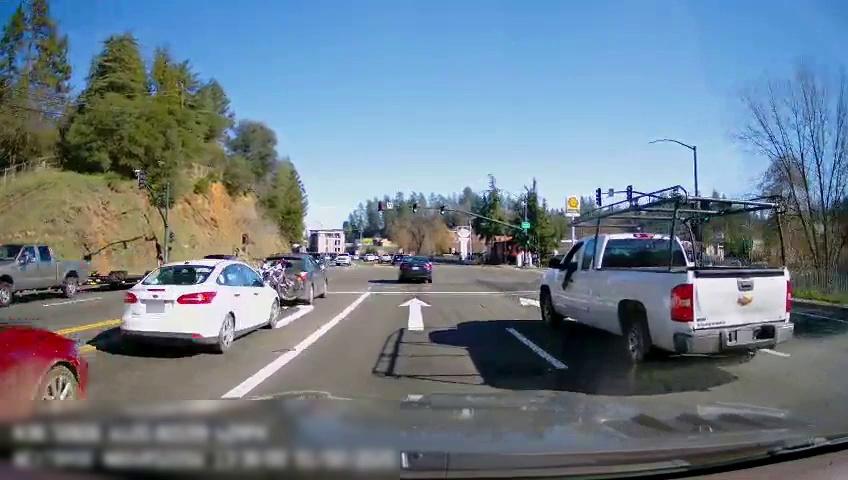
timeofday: Day
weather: Sunny
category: Drivable Space
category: Drivable Space
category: Vehicles | Car
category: Vehicles | Truck
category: Vehicles | Truck
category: Vehicles | SUV
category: Vehicles | Car
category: Vehicles | Car
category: Vehicles | Car
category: Vehicles | Truck
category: Vehicles | SUV
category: Vehicles | SUV
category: Vehicles | Truck
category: Lanes | Current Lane
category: Lanes | Current Lane
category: Lanes | Alternate Lane
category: Lanes | Alternate Lane
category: Lanes | Opposite Lane
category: Lanes | Opposite Lane
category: Traffic | Lights
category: Traffic | Lights
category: Traffic | Lights
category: Traffic | Lights
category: Traffic | Signs
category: Traffic | Lights
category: Traffic | Lights
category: Traffic | Lights
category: Traffic | Lights